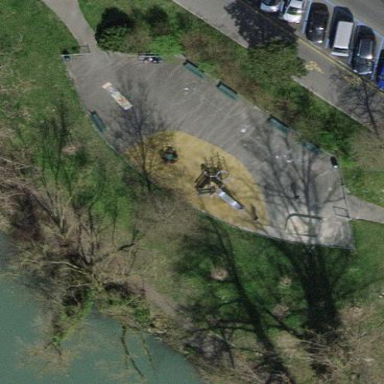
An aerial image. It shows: Playground area for leisure land.